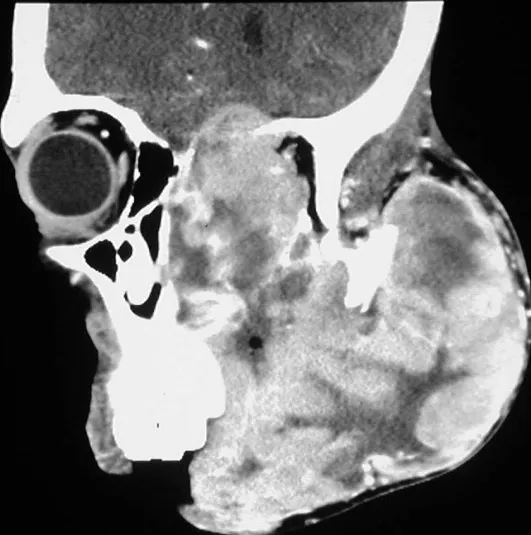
Sagittal CT cut showing the extensive destruction of the left maxilla, and the left paranasal tissues. The left orbit is filled with tumorous tissue.
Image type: radiology (ct)